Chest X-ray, PA view. Patient: 60 years old, sex M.
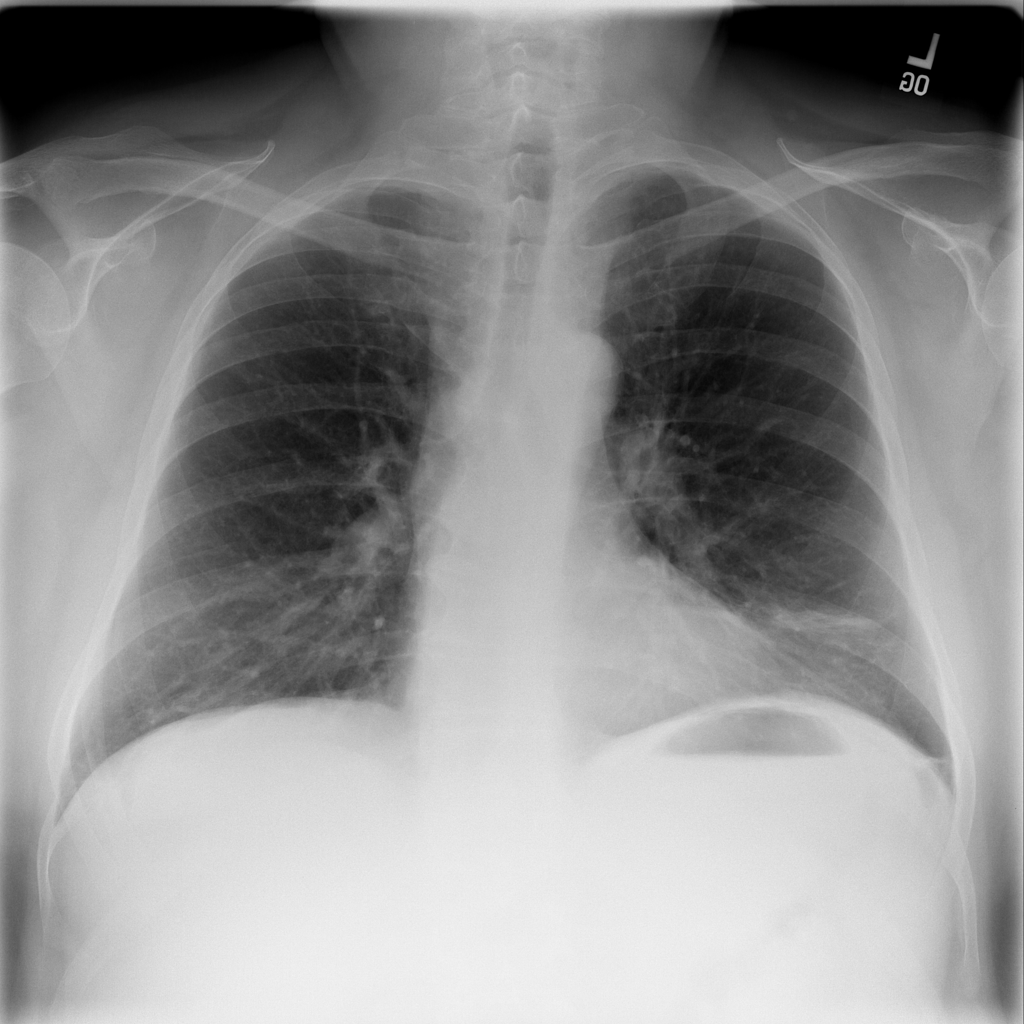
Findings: No Finding